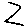
Label: zigzag